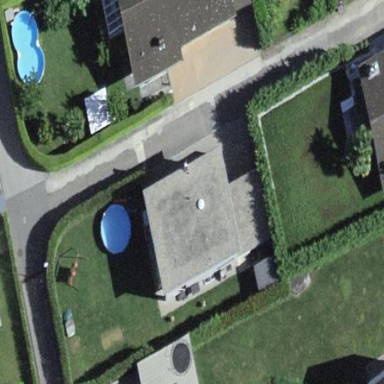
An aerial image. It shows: Simple house.